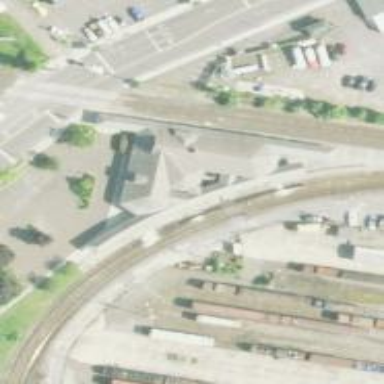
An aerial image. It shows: Railway crossing.